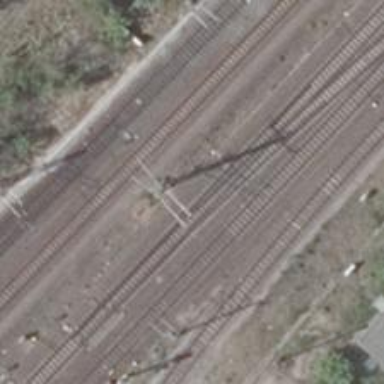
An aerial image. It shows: Electrified rail siding with contact line.